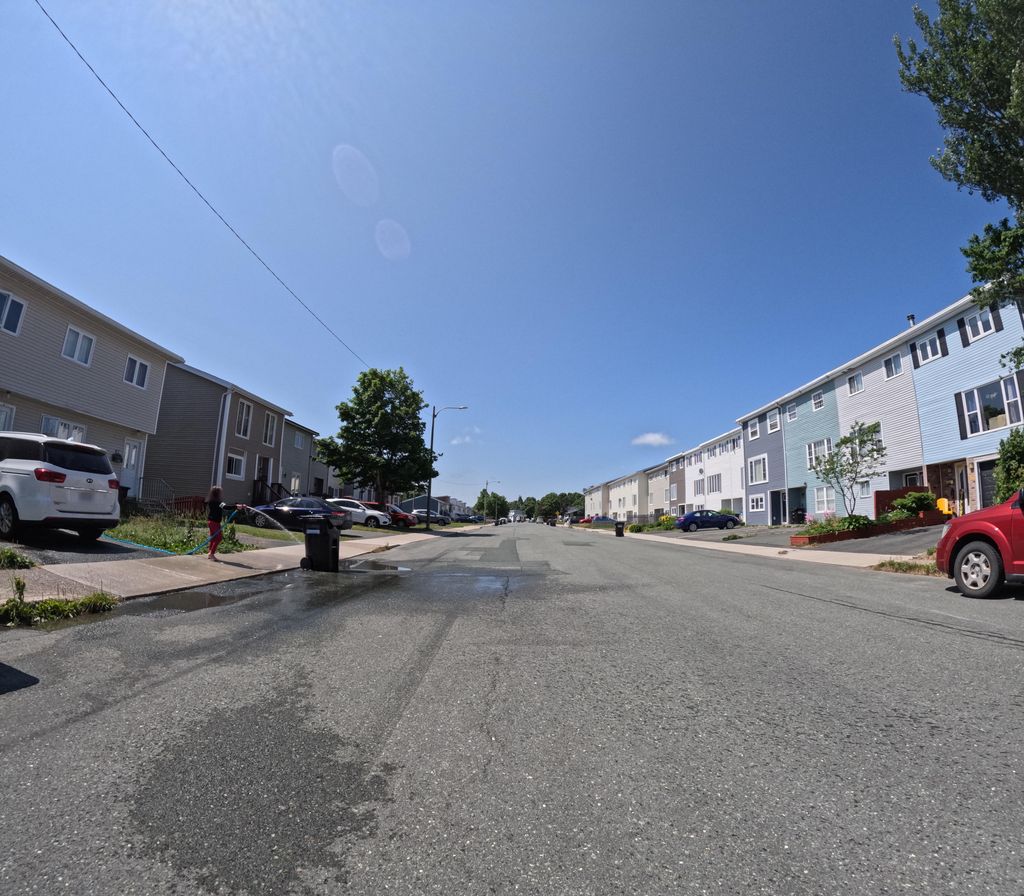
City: st_johns